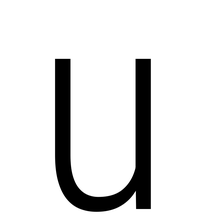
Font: Roboto_Condensed_Light